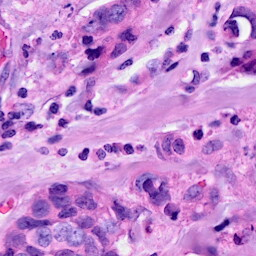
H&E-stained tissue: Breast